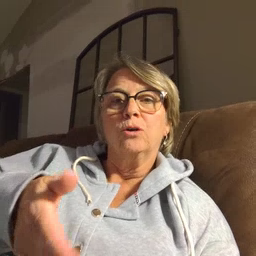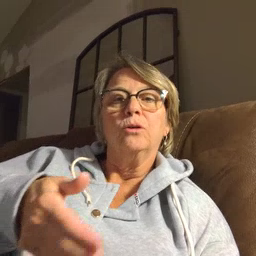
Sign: after